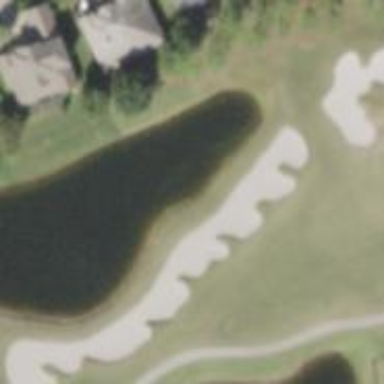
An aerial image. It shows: Golf bunker filled with sandy terrain.